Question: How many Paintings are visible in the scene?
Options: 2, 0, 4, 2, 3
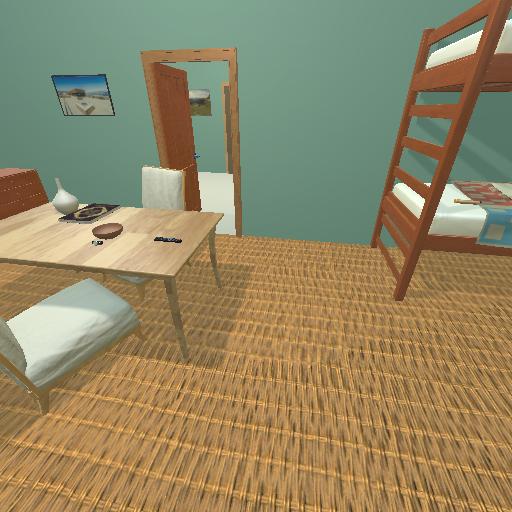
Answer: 2